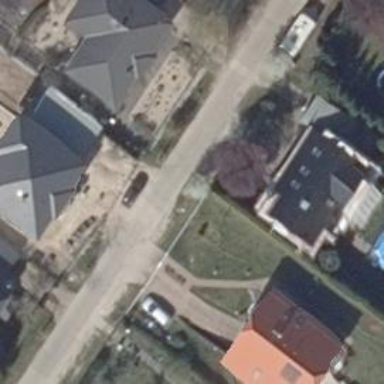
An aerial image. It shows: Residential road paved with concrete.